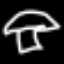
Label: mushroom